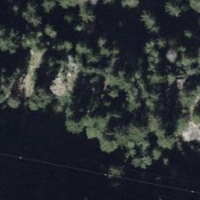
EUNIS habitat code: 43
Species observed at this site:
Sambucus racemosa